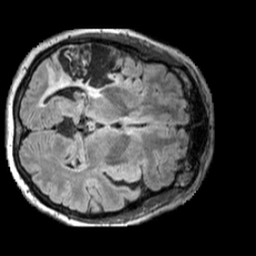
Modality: FLAIR
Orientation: axial
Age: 59
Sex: female
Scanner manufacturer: siemens
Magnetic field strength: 3 T
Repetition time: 5 s
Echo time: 0.387 s